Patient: sex F, age 63
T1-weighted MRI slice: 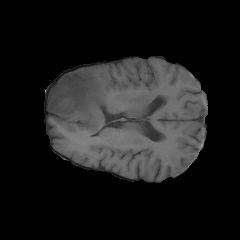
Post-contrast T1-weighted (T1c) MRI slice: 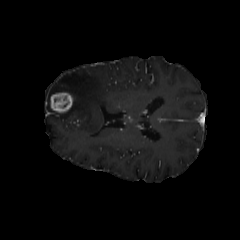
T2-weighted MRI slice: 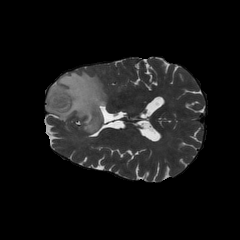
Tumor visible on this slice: yes
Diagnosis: Glioblastoma, IDH-wildtype
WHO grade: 4